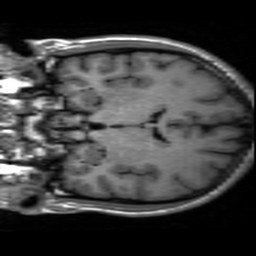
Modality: inplaneT1
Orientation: coronal
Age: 18
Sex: male
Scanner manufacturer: ge
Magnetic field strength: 3 T
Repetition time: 2.499 s
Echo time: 0.02513 s